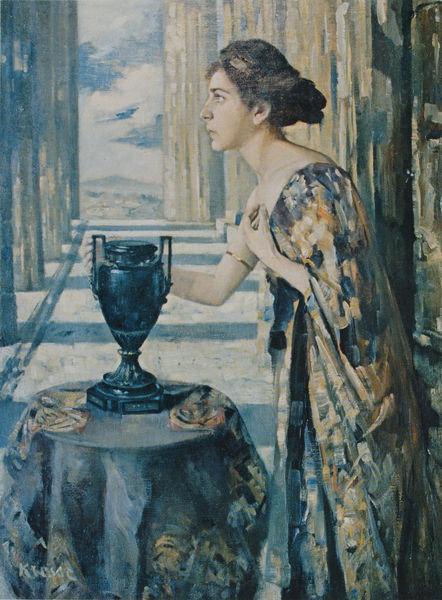
Titel: Die Seherin
Künstler: Oswald Richard Kresse
Standort: München
Institution: Privatbesitz
Schlagwörter: berg, blau, hand, himmel, schatten, umhang, bäume, gelb, grün, landschaft, finger, frau, frisur, haar, kleid, licht, orange, profil, raum, schwarz, säule, säulen, tisch, weiss, ausblick, tuch, weg, wolke, muster, augen, bildnis, hände, porträt, tischdecke, horizont, sonne, gold, stoff, decke, haarreif, amphore, henkel, vase, floral, gang, blautöne, griffe, armband, armreif, griechenland, reif, tempel, pokal, urne, gefaess, amphorenvase, gugendstil, kantharos, priesterin